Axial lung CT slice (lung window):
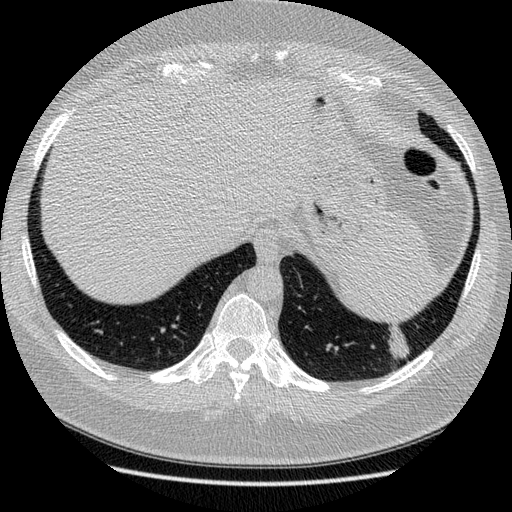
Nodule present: yes
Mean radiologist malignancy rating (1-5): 3.25